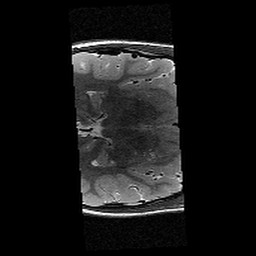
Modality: T2w
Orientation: axial
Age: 12
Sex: female
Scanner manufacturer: siemens
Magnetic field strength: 3 T
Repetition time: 8.46 s
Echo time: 0.067 s